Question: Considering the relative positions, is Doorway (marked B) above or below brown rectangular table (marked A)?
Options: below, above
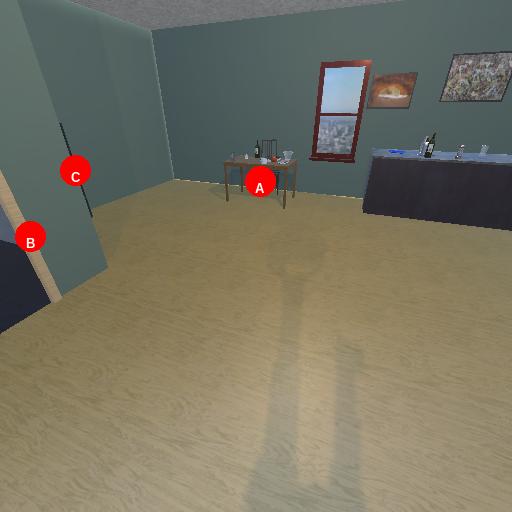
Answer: below